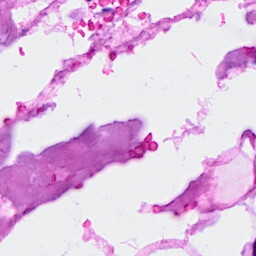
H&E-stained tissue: Breast